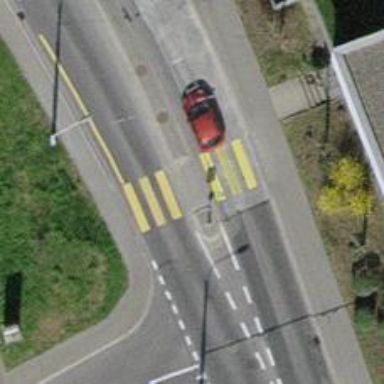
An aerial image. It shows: Asphalt footway with marked zebra crossing and island.